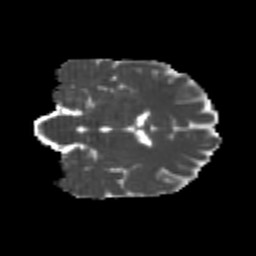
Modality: MD
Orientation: coronal
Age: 24
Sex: female
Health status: healthy
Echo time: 0.074 s